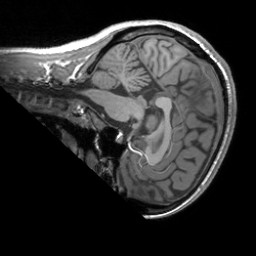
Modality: T1w
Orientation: sagittal
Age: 26
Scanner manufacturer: siemens
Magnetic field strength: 3 T
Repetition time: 1.9 s
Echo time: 0.00252 s